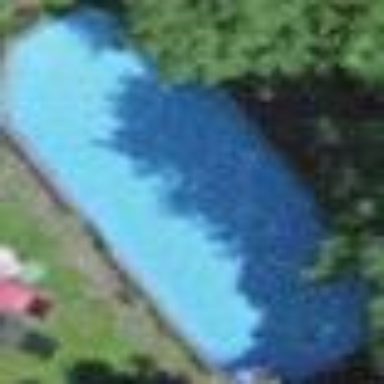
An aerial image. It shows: Swimming pool located in leisure land.